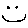
Label: smiley face